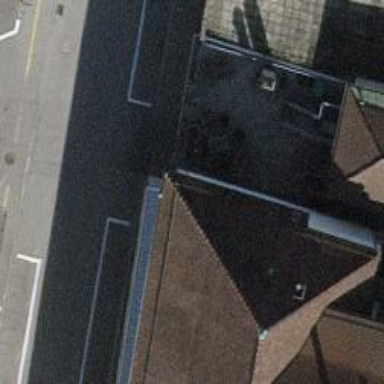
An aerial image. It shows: Flat-roofed retail building.